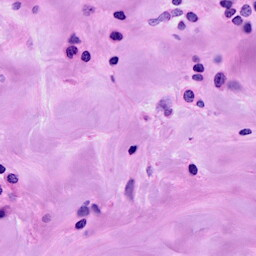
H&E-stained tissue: Breast